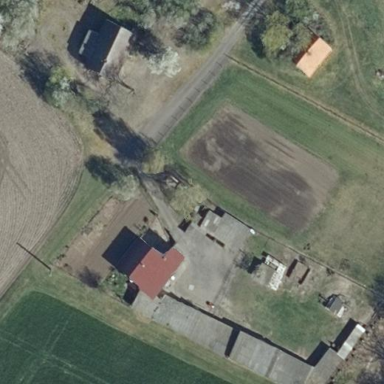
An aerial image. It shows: Farmyard area.